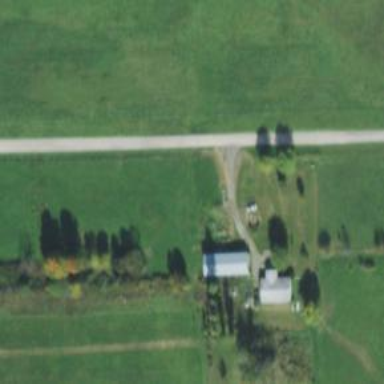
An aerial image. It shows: Driveway.